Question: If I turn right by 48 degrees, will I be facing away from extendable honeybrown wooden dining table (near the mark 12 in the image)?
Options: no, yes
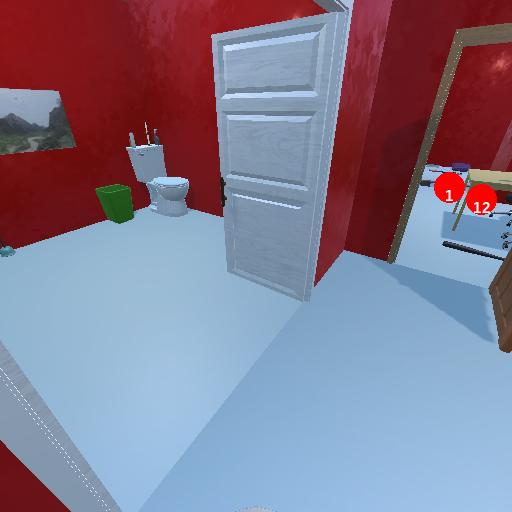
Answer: no